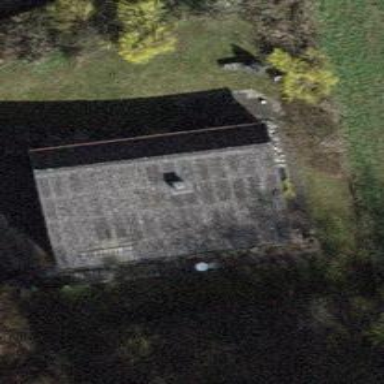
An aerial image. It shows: Building with tile roof.